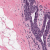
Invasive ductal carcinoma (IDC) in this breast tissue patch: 0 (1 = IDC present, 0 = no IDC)